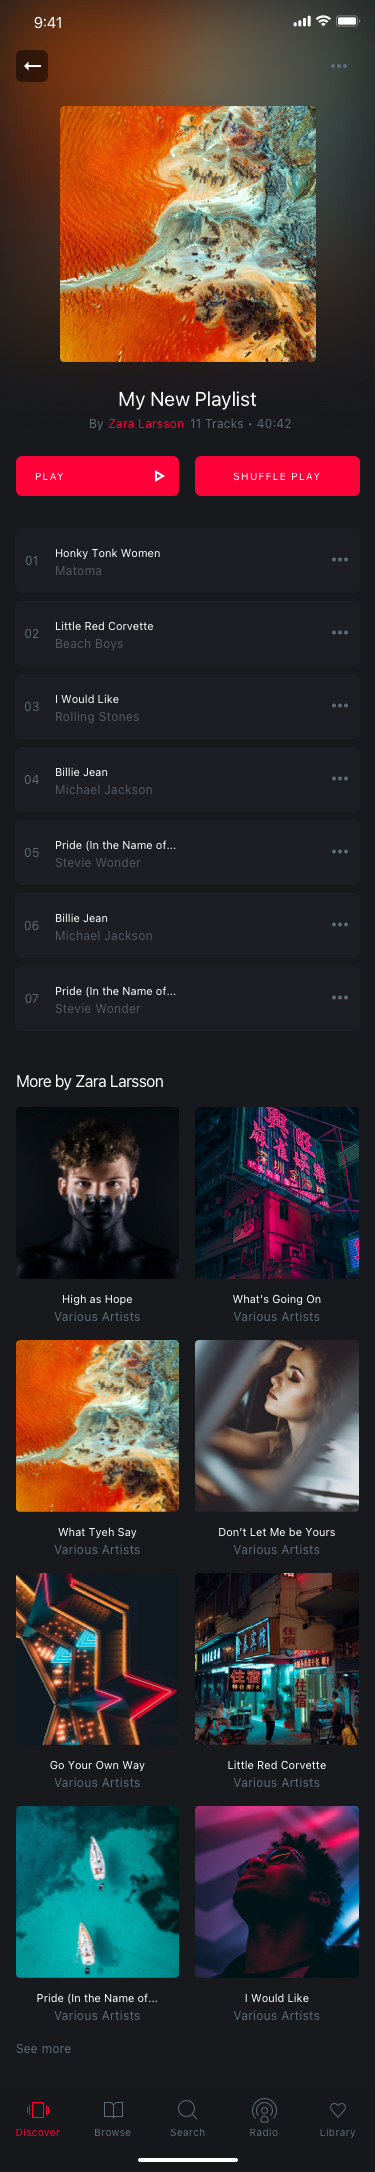
Text in this UI design:
11 Tracks • 40:42
By
Zara Larsson
My New Playlist
See more
More by Zara Larsson